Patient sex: M
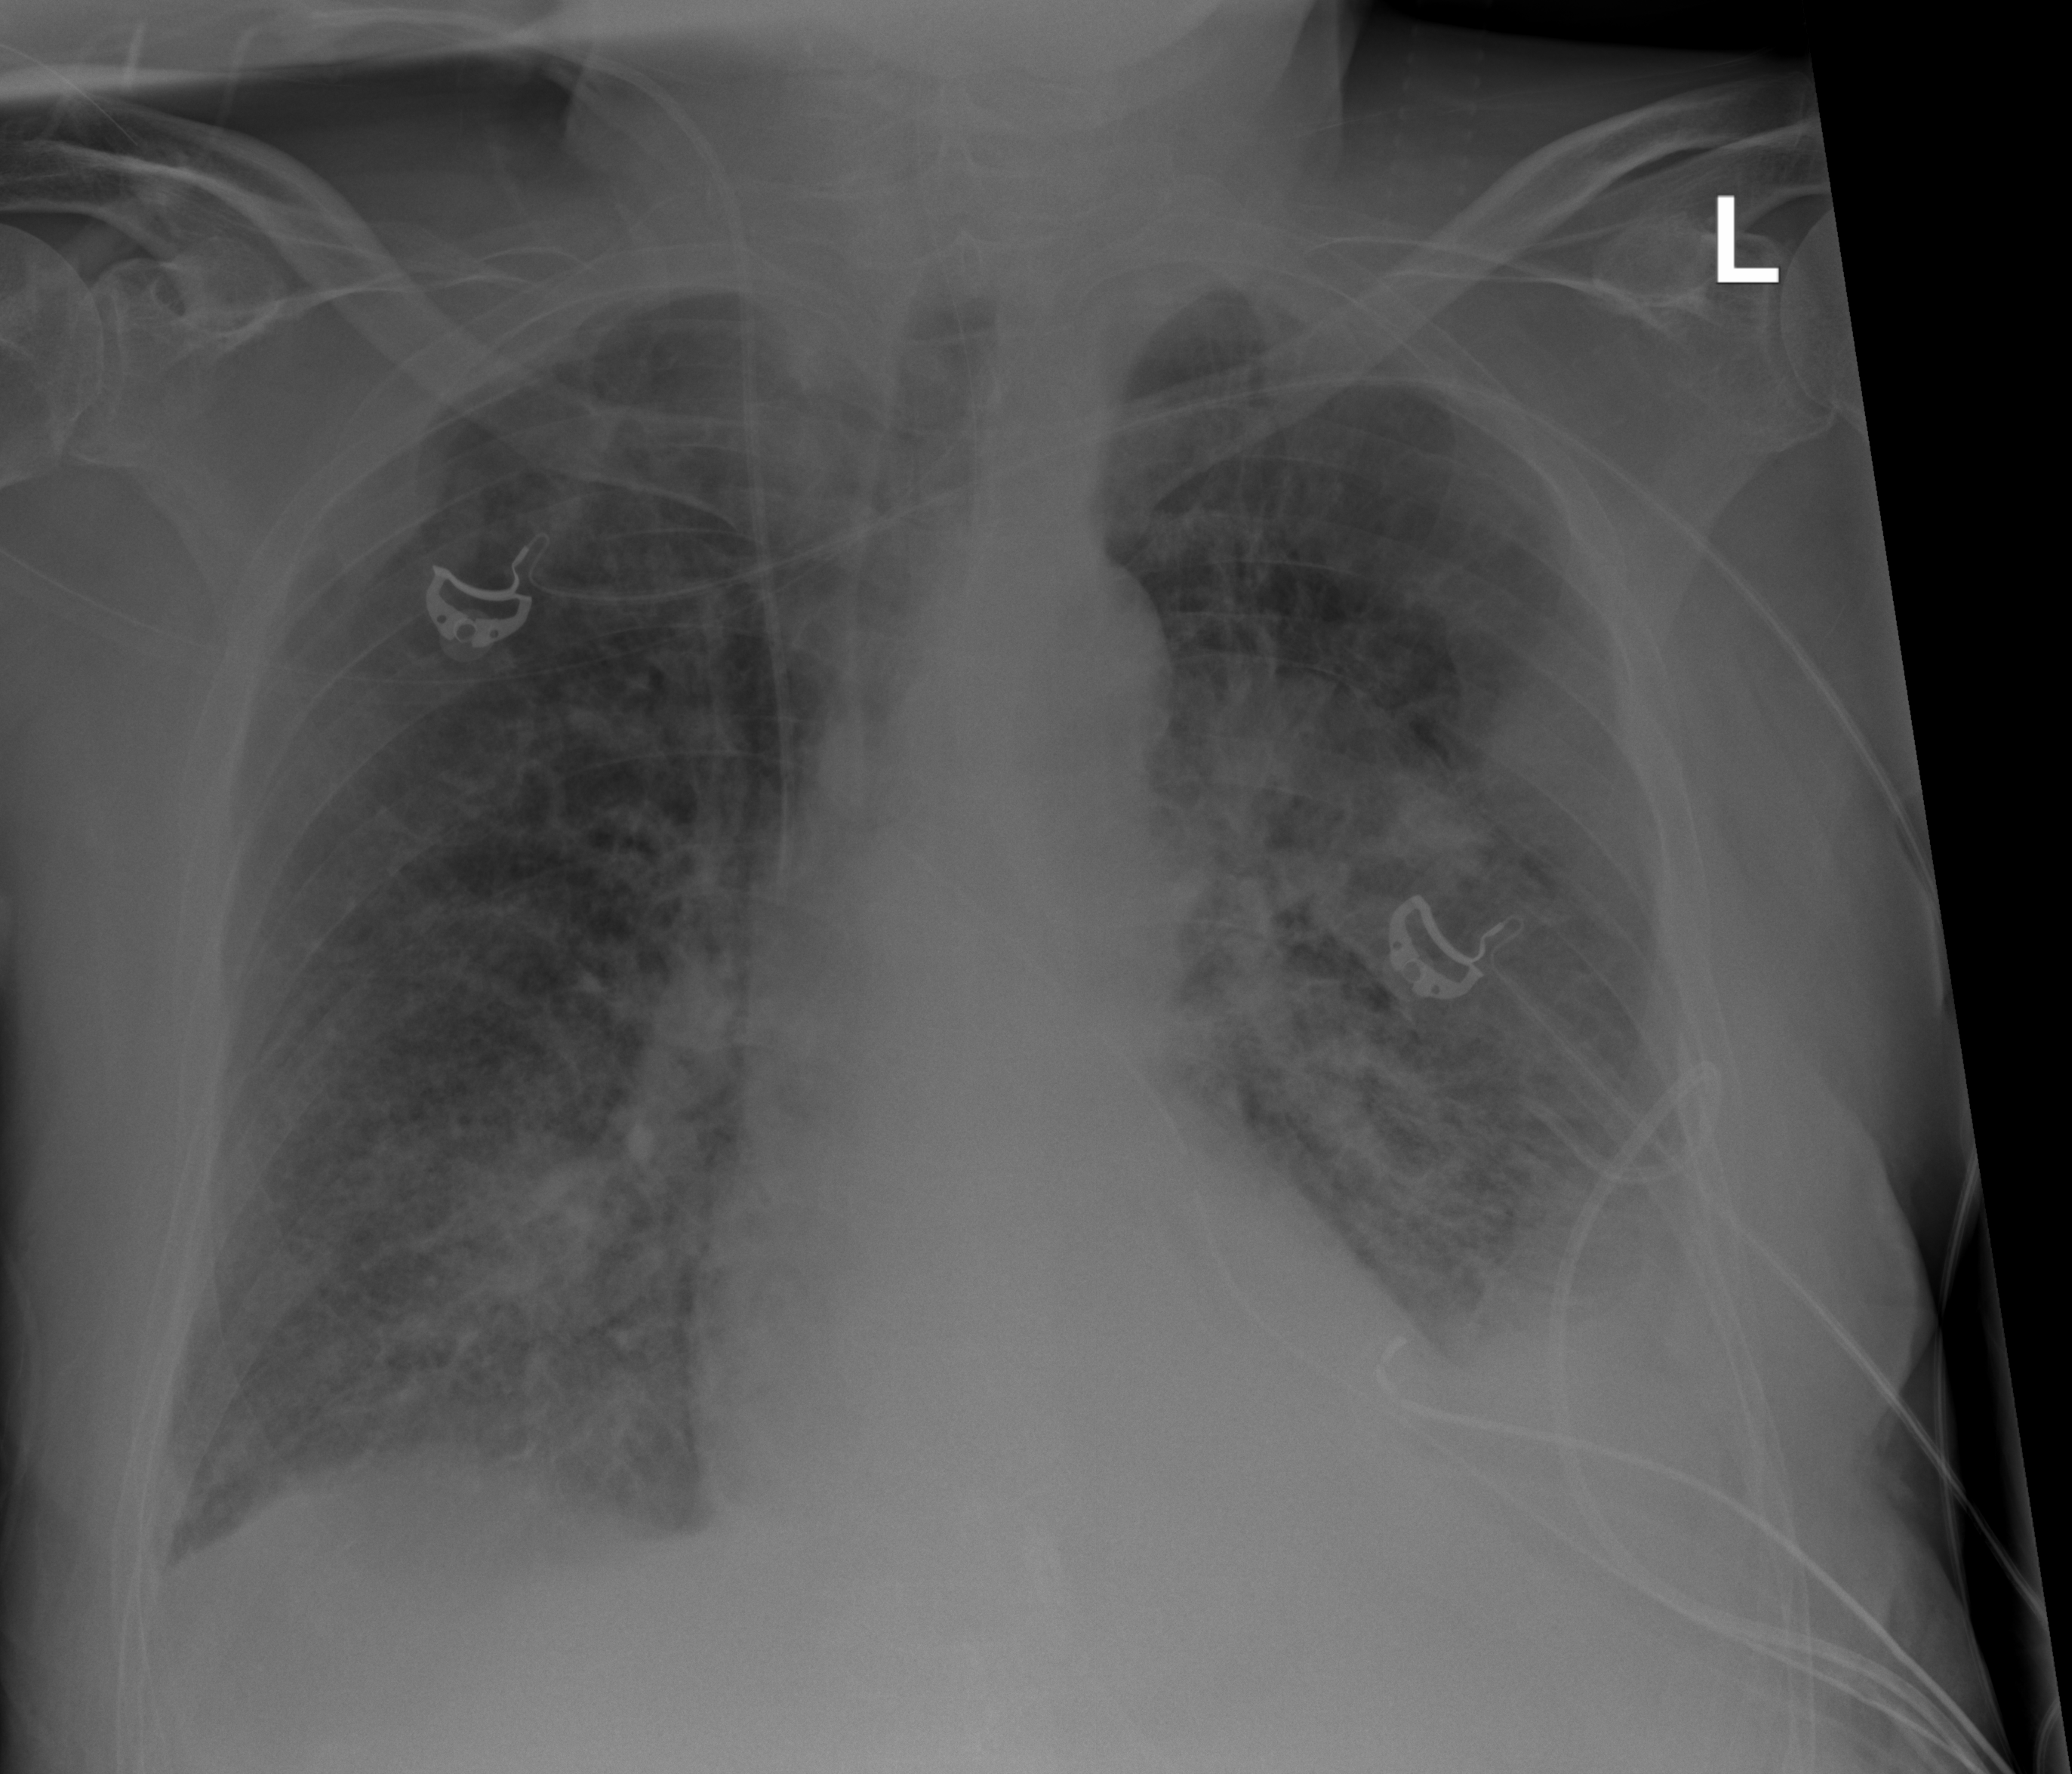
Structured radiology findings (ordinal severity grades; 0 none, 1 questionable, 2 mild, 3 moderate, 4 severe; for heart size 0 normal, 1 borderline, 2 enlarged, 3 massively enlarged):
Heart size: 1
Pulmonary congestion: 0
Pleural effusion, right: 3
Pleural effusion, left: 2
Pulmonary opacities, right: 1
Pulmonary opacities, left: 1
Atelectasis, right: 2
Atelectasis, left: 2